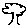
Label: tree